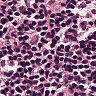
Metastatic tissue present: no